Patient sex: M
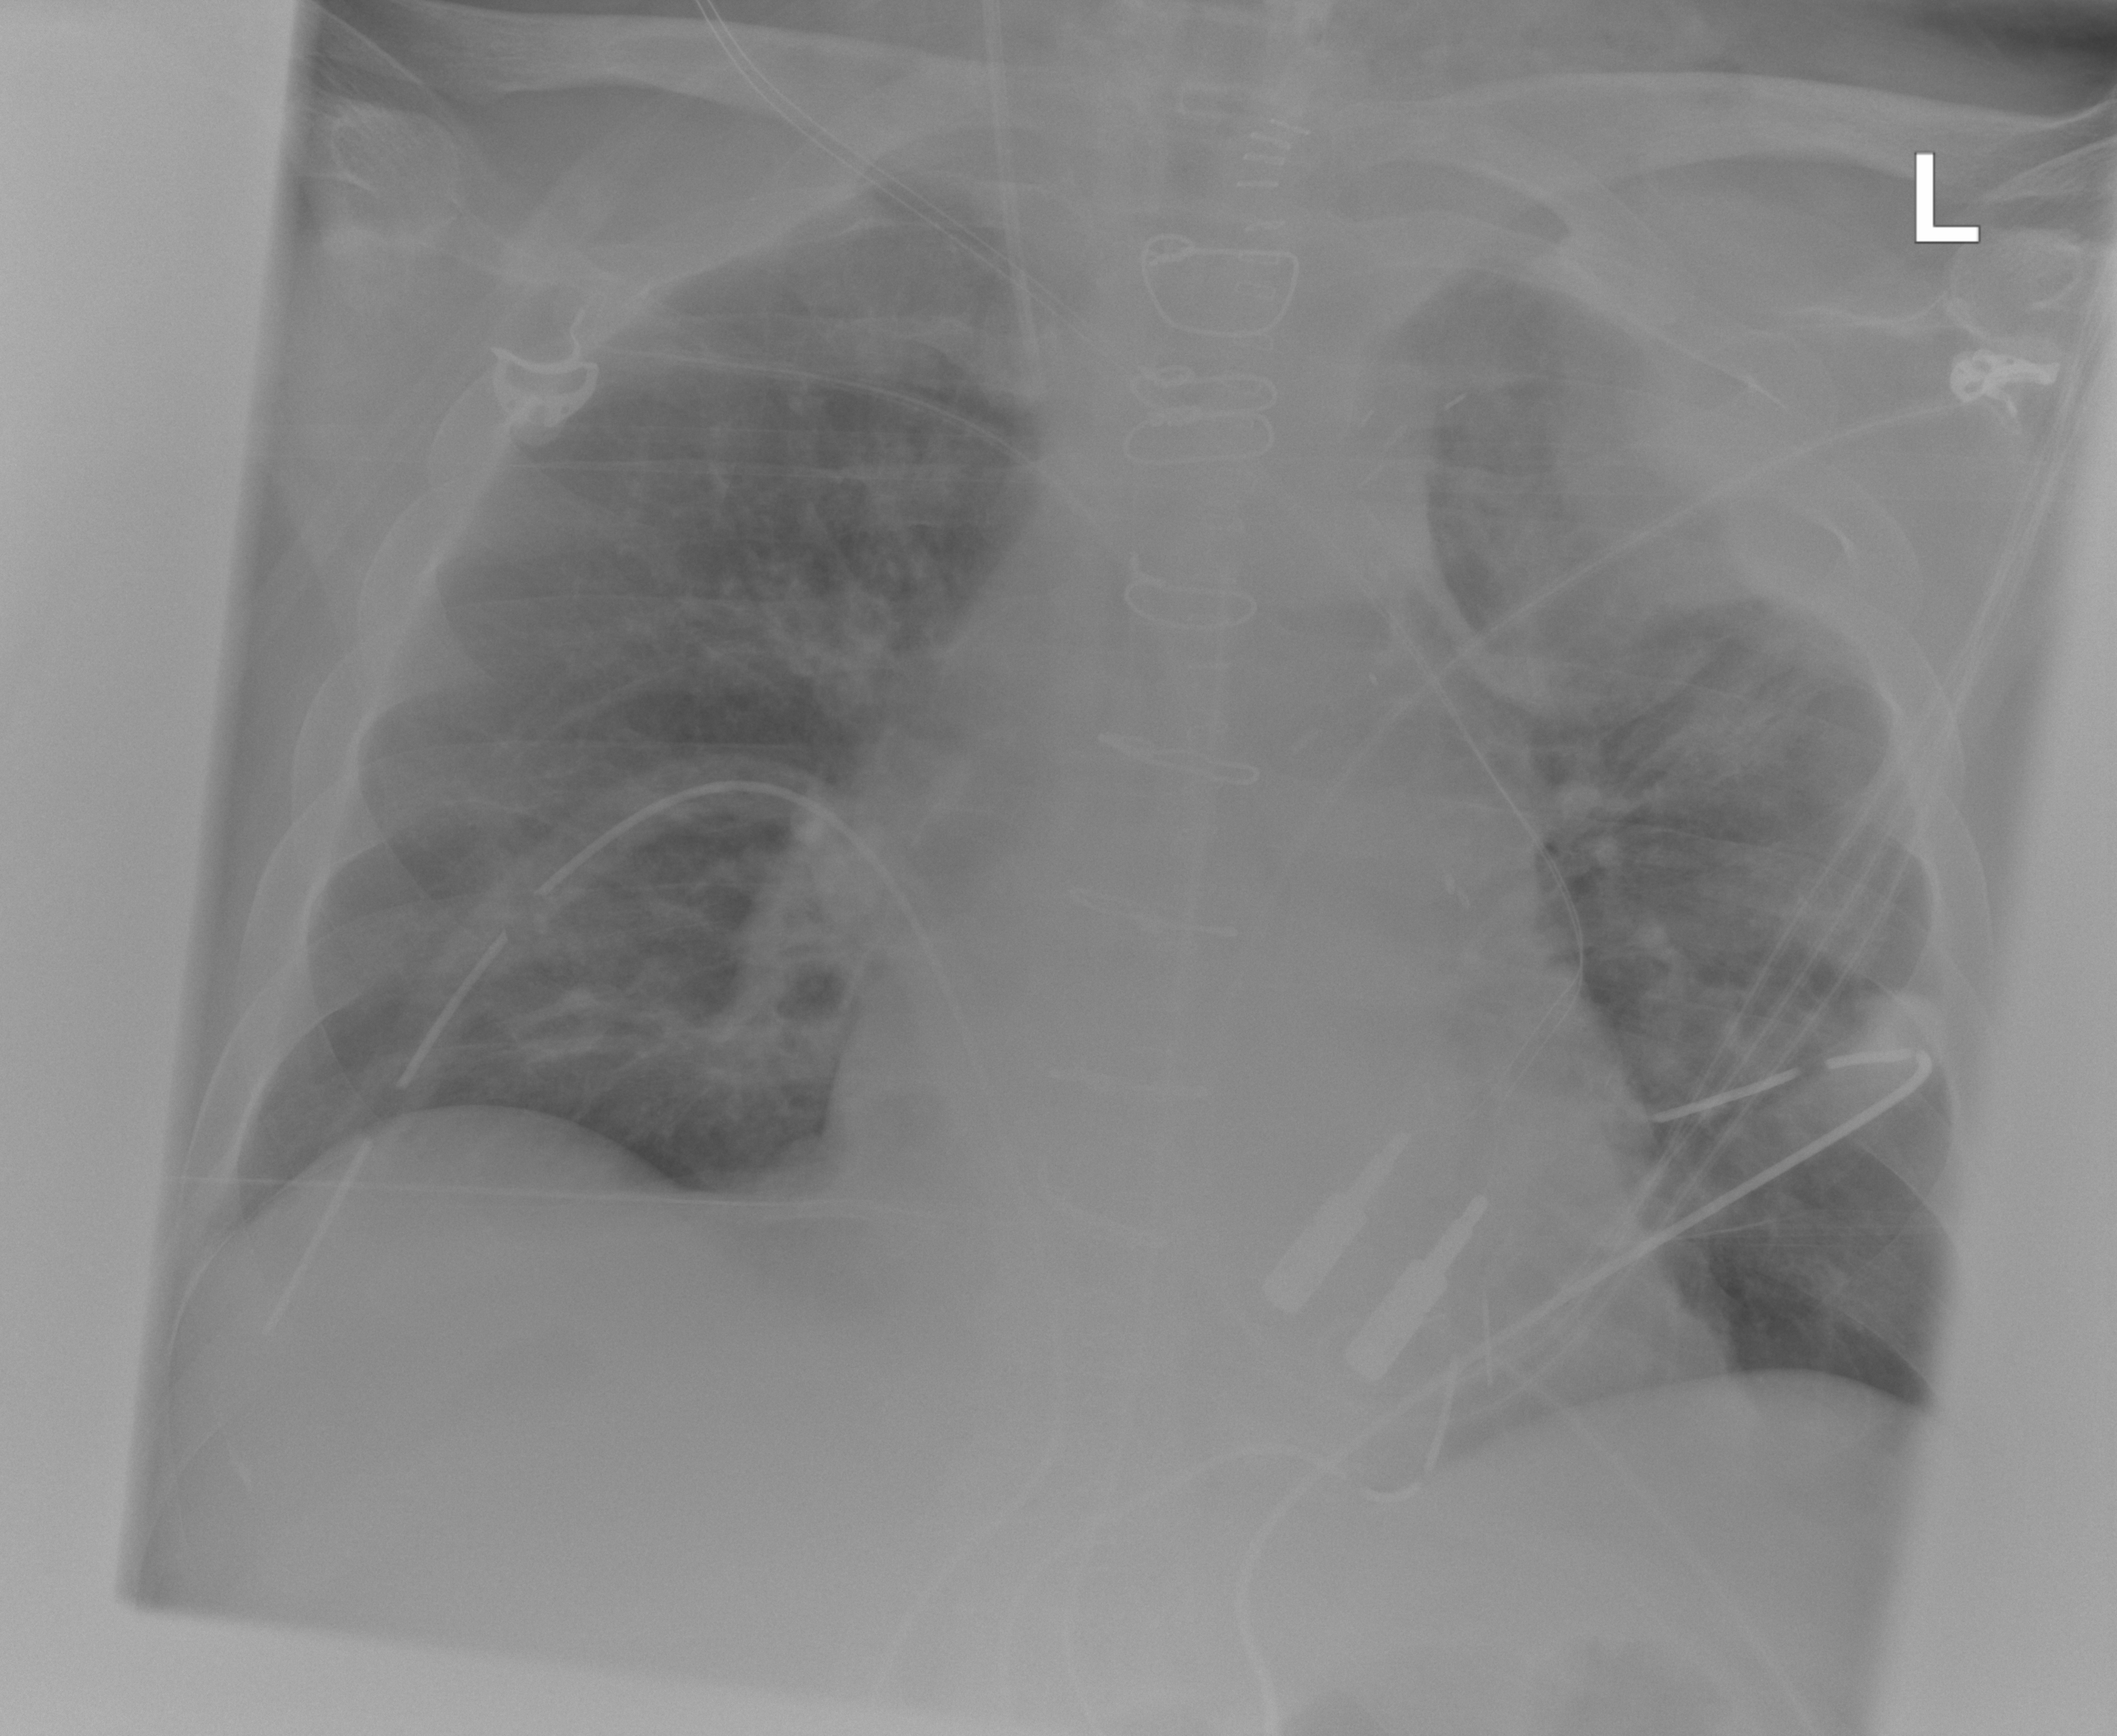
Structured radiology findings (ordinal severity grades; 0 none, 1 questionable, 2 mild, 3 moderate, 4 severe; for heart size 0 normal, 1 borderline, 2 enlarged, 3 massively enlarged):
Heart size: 0
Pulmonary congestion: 0
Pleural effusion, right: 0
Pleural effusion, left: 0
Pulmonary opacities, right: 0
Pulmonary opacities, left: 2
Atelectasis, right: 0
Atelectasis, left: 0